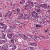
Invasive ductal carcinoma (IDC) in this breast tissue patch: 1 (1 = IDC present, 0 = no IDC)